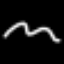
Label: squiggle